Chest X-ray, PA view. Patient: 54 years old, sex M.
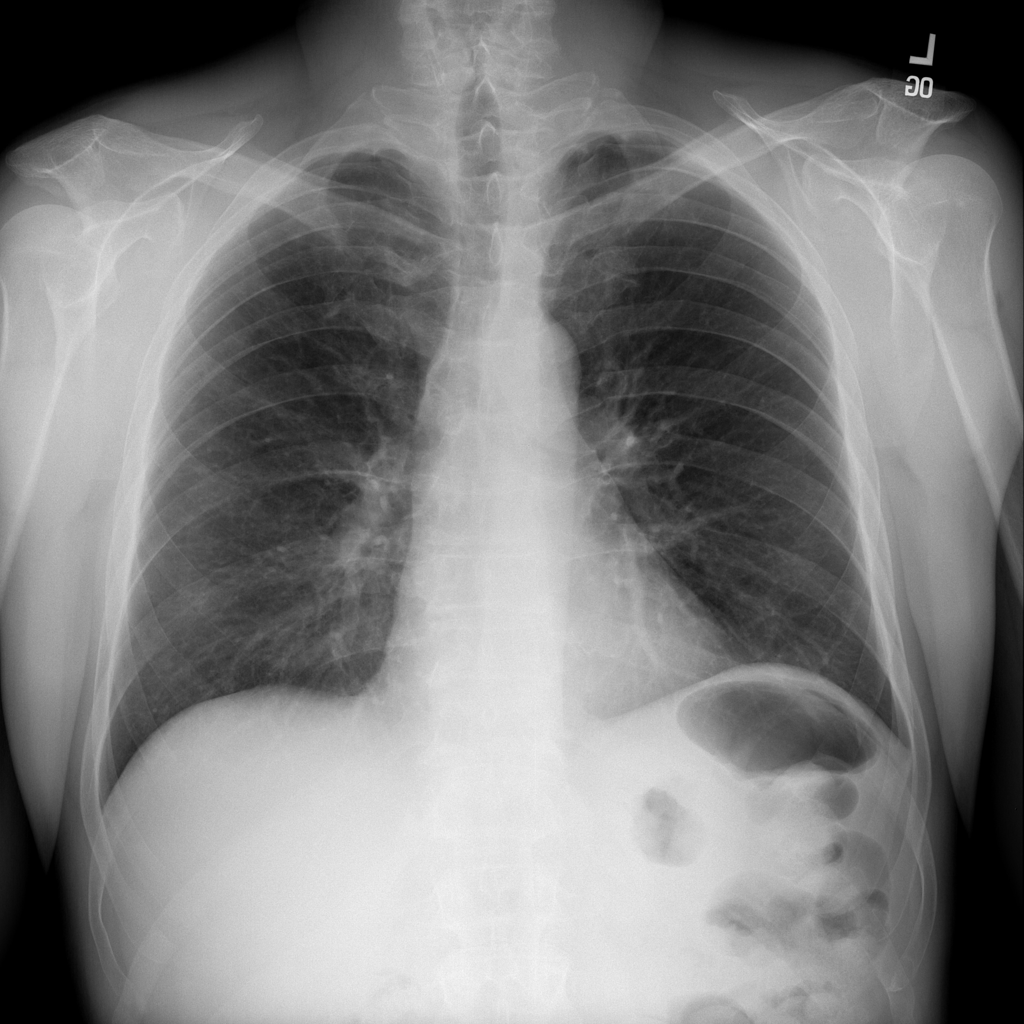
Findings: Infiltration